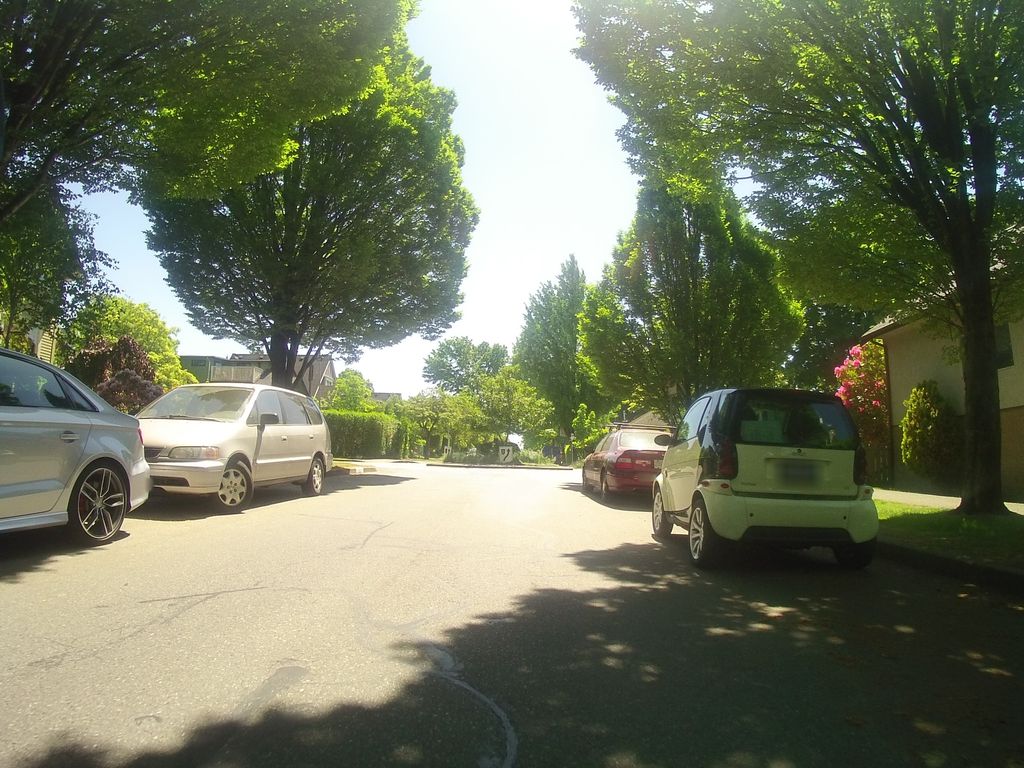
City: vancouver